Question: I have a 'UIView' with constraints like this:

All vertical and horizontal spaces are set to 0.
Then in 'viewDidLoad' I added a 'view' as the 'subview' of the original 'UIView'. Here is what it looks like:
'''
self.innerView = [[UIView all] initWithFrame:self.myView.frame];
[self.myView addSubview:self.innerView];
'''
When I run the app, 'innerView' doesn't size itself to 'myView'. What can I do to fix that?
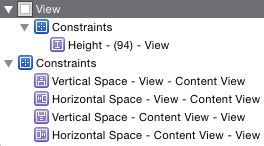
Answer: If you are adding your view with code, you need to add constraints to your 'innerview' with code as well. See <URL>.